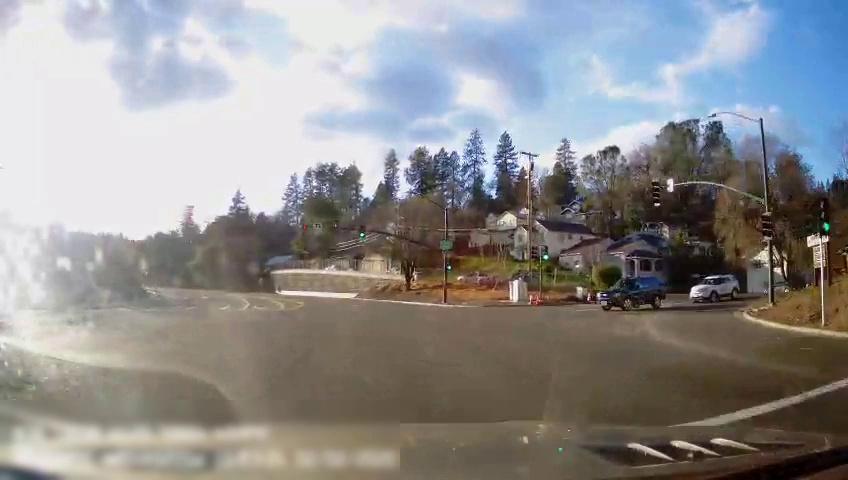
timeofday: Day
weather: Sunny
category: Drivable Space
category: Vehicles | SUV
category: Vehicles | Car
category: Vehicles | Truck
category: Lanes | Current Lane
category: Lanes | Opposite Lane
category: Lanes | Opposite Lane
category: Traffic | Lights
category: Traffic | Lights
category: Traffic | Lights
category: Traffic | Signs
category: Traffic | Signs
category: Traffic | Lights
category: Traffic | Lights
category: Traffic | Lights
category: Traffic | Signs
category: Traffic | Lights
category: Traffic | Signs